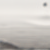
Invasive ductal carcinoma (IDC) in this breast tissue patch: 0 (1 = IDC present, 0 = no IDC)